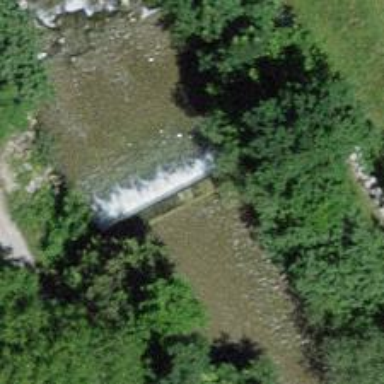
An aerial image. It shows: Weir in waterway.